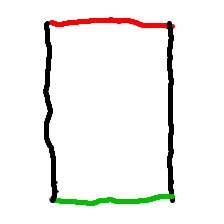
Shape: rectangle